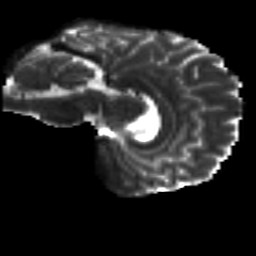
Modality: T2w
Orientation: sagittal
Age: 27
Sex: male
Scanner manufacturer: siemens
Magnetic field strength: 3 T
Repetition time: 8.8 s
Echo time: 0.085 s